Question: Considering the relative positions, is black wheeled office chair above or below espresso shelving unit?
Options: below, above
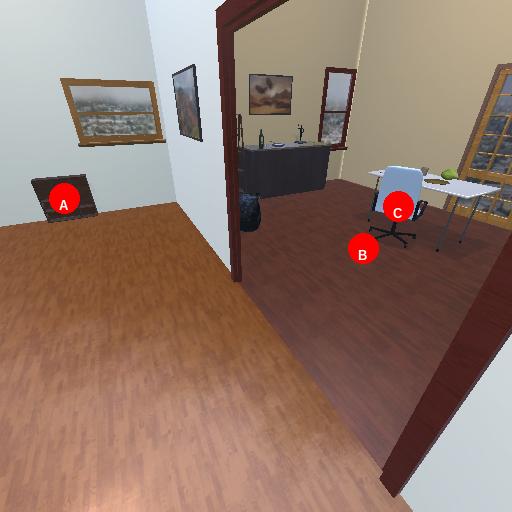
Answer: below